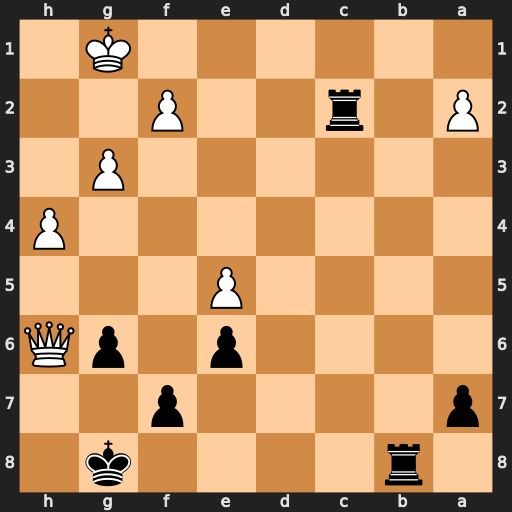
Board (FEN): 1r4k1/p4p2/4p1pQ/4P3/7P/6P1/P1r2P2/6K1
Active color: b
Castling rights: -
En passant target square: -
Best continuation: Rb1+ Kg2 Rbb2